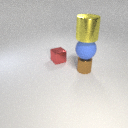
large yellow metal cylinder above large blue rubber sphere